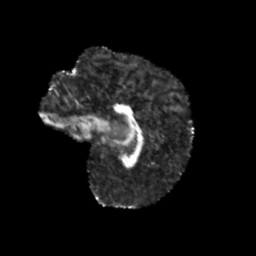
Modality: FA
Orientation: sagittal
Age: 10
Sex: male
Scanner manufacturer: siemens
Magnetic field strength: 3 T
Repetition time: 3.8 s
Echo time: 0.07 s